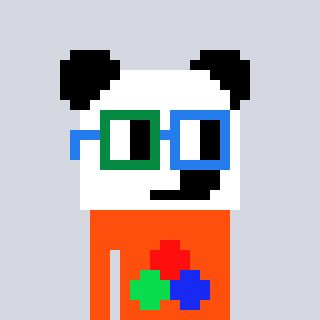
a pixel art character with square green and blue glasses, a panda-shaped head and a orange-colored body on a cool background